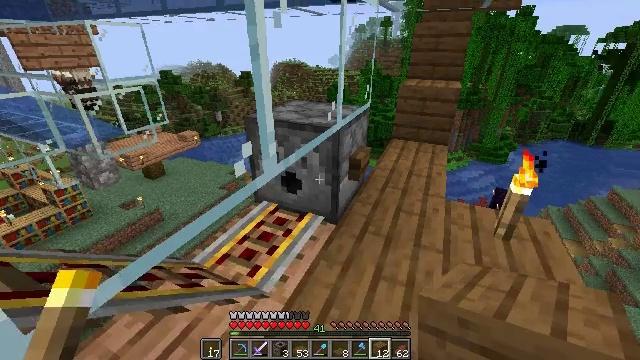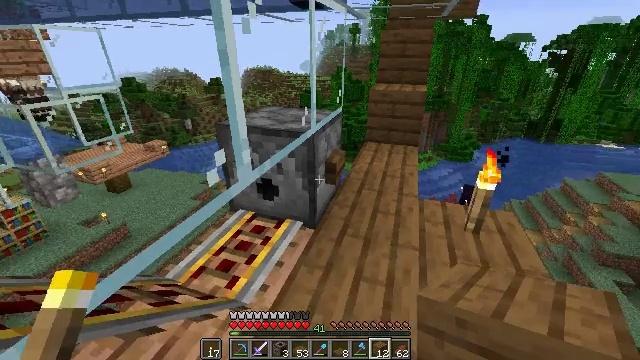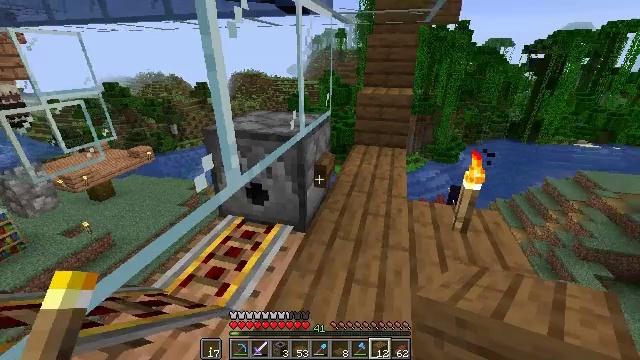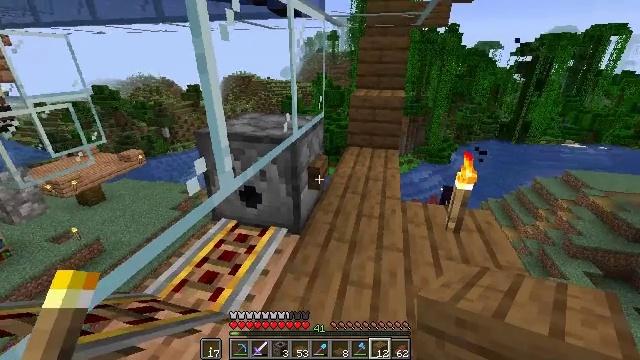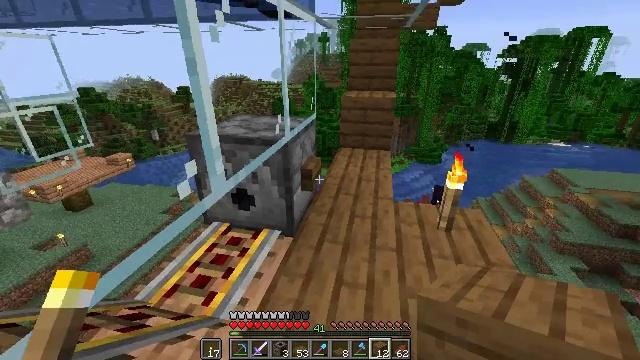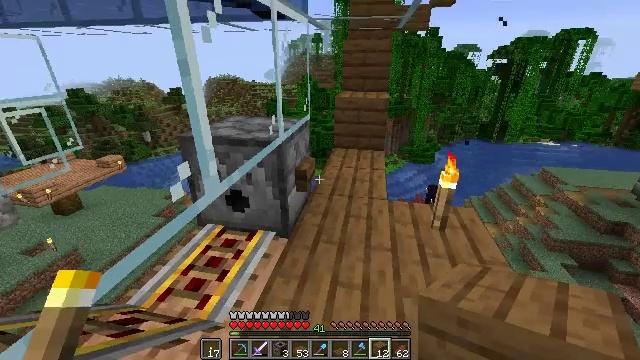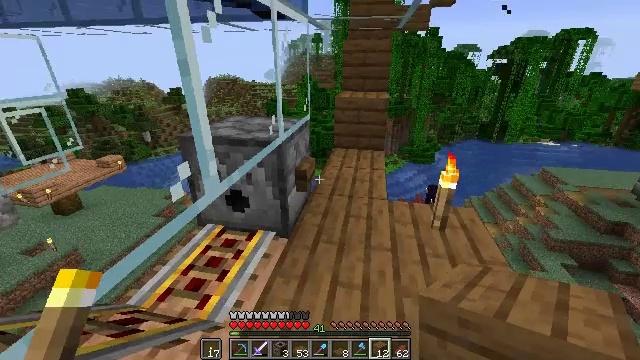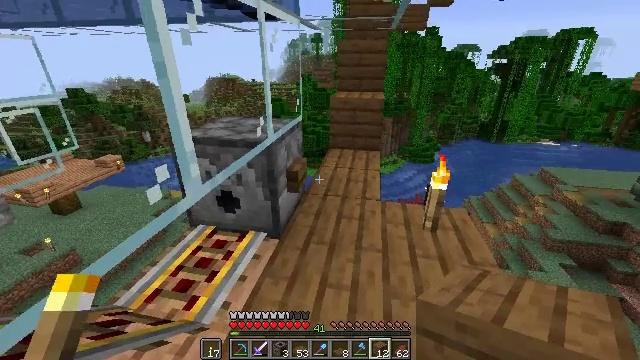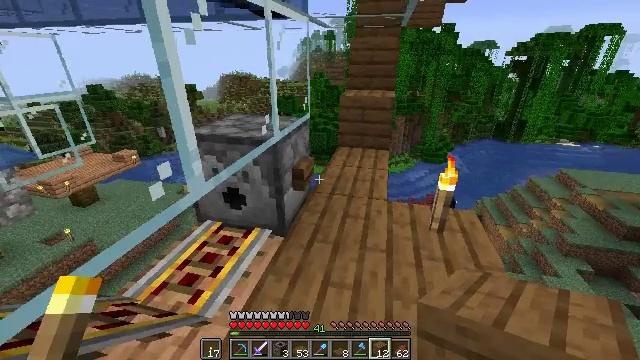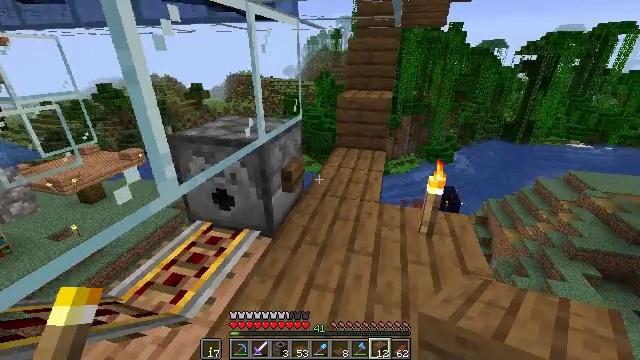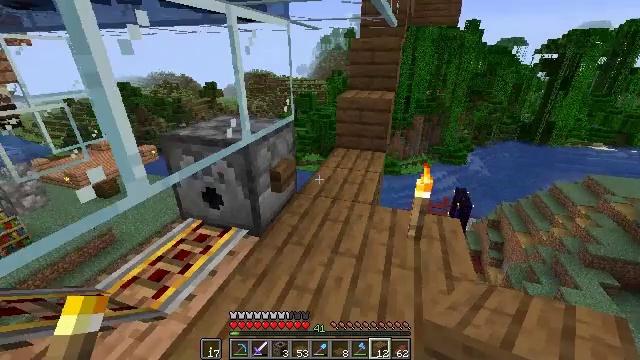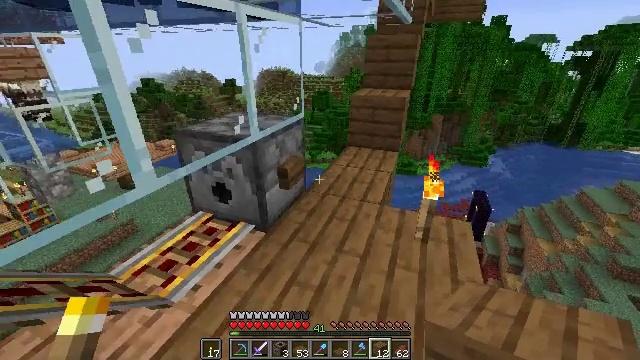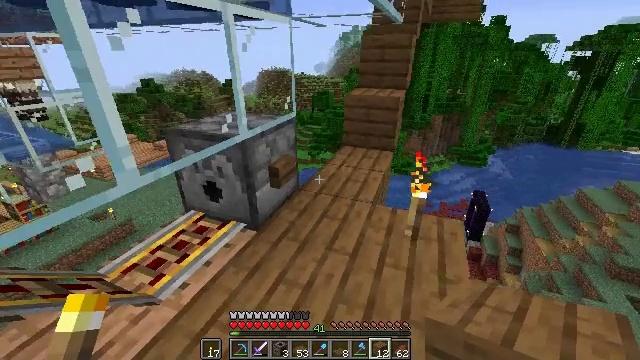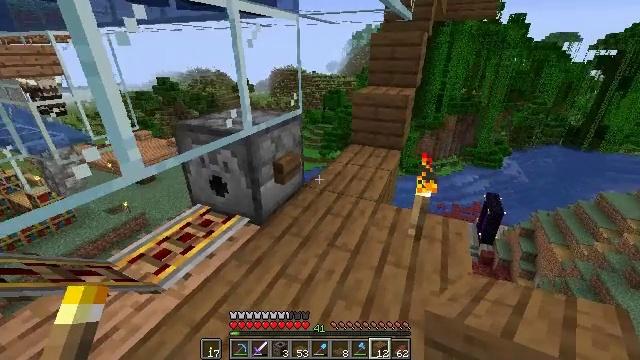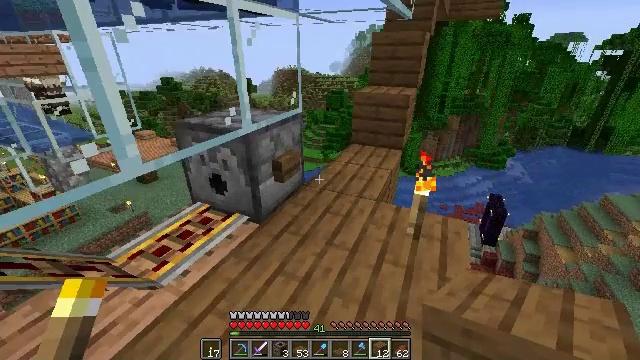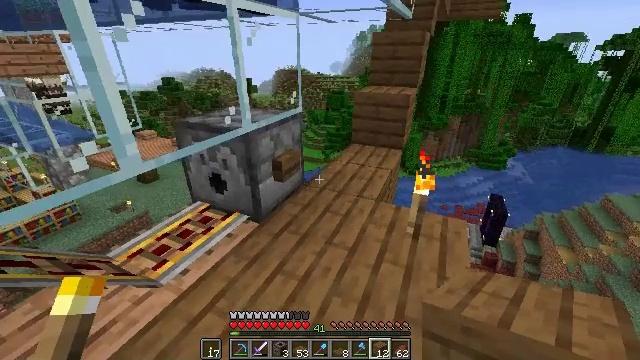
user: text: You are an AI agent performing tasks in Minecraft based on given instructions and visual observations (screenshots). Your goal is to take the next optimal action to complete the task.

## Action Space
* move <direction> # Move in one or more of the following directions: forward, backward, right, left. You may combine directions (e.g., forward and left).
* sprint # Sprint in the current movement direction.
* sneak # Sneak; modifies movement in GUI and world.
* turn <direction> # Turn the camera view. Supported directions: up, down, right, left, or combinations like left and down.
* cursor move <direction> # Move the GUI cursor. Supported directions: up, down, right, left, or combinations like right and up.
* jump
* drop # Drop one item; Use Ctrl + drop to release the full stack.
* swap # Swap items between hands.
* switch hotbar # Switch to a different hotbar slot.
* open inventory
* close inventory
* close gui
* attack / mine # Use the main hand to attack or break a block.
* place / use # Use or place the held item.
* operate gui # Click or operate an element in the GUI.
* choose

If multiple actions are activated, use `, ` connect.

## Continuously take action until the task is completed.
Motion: motion action
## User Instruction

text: Prepare rabbit stew on the crafting table.
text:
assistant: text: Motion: turn right and up
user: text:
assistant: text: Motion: turn right
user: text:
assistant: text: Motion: turn right
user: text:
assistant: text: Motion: turn right
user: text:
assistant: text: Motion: turn right
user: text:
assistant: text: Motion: no_op
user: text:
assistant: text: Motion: move right
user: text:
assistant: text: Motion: move right, turn left
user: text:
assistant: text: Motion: move right, turn left
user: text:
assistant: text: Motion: move right, turn left
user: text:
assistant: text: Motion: turn left
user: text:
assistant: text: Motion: no_op
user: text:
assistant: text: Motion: turn left
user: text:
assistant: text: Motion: no_op
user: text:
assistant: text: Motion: no_op
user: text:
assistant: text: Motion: no_op
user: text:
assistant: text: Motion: no_op
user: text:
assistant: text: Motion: turn left
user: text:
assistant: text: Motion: no_op
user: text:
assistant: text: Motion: no_op
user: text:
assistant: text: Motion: turn left
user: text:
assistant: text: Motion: no_op
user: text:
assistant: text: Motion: no_op
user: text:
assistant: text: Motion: no_op
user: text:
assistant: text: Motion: no_op
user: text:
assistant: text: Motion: no_op
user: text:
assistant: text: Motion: no_op
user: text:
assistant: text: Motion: use / place
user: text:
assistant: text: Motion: use / place
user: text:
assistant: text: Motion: use / place